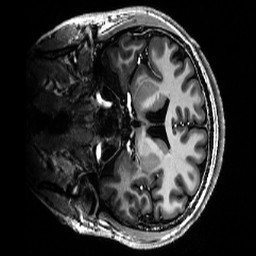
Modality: T1w
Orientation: coronal
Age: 22
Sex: male
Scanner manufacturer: siemens
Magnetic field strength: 6.98 T
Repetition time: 6 s
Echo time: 0.00299 s